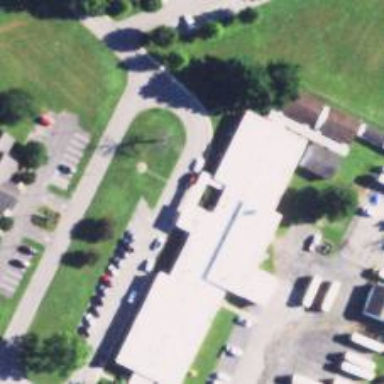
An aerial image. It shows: School.